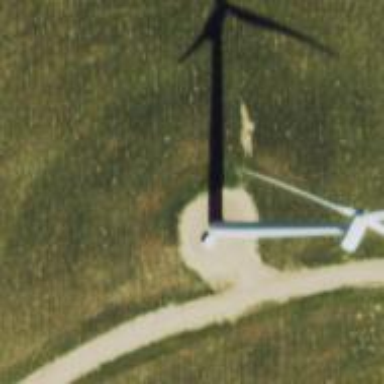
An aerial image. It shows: Wind generator powered by wind. The generator type is horizontal axis and it uses wind turbines.